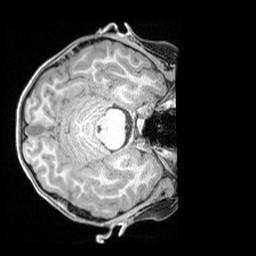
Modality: T1w
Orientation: axial
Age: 8
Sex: male
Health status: ill
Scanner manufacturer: siemens
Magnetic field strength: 3 T
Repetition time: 1.6 s
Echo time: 0.00179 s